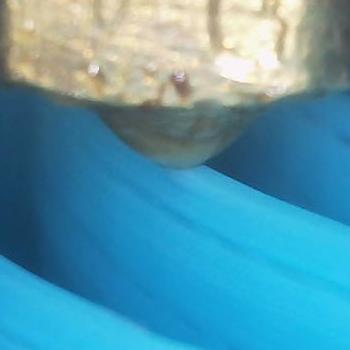
Flow rate: 118%